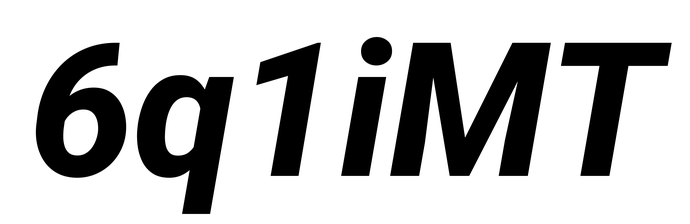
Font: Roboto-Italic_ExtraBold_Italic